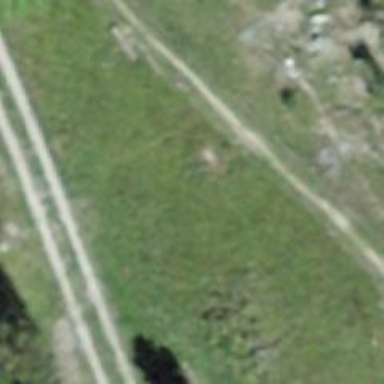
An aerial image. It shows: Path.